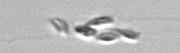
Label: Dinobryon